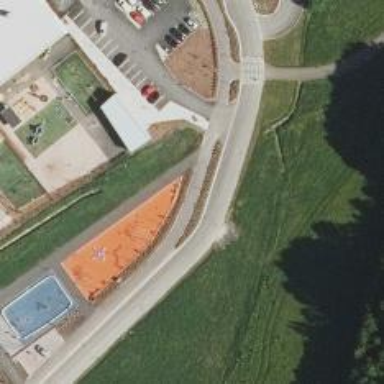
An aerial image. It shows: Cycleway.